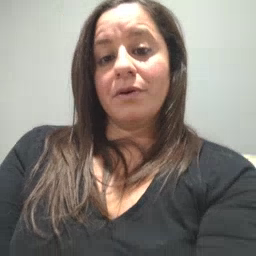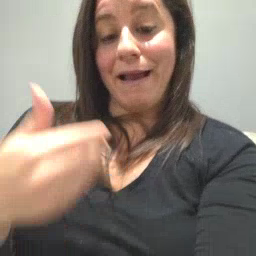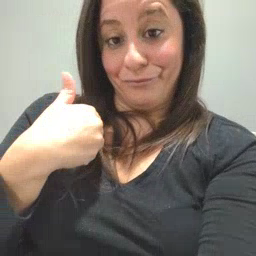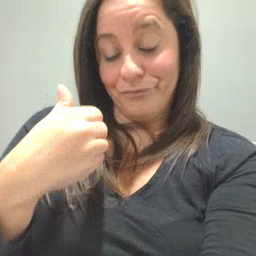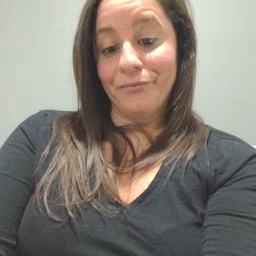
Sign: have